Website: home-depot
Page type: delivery-shipping
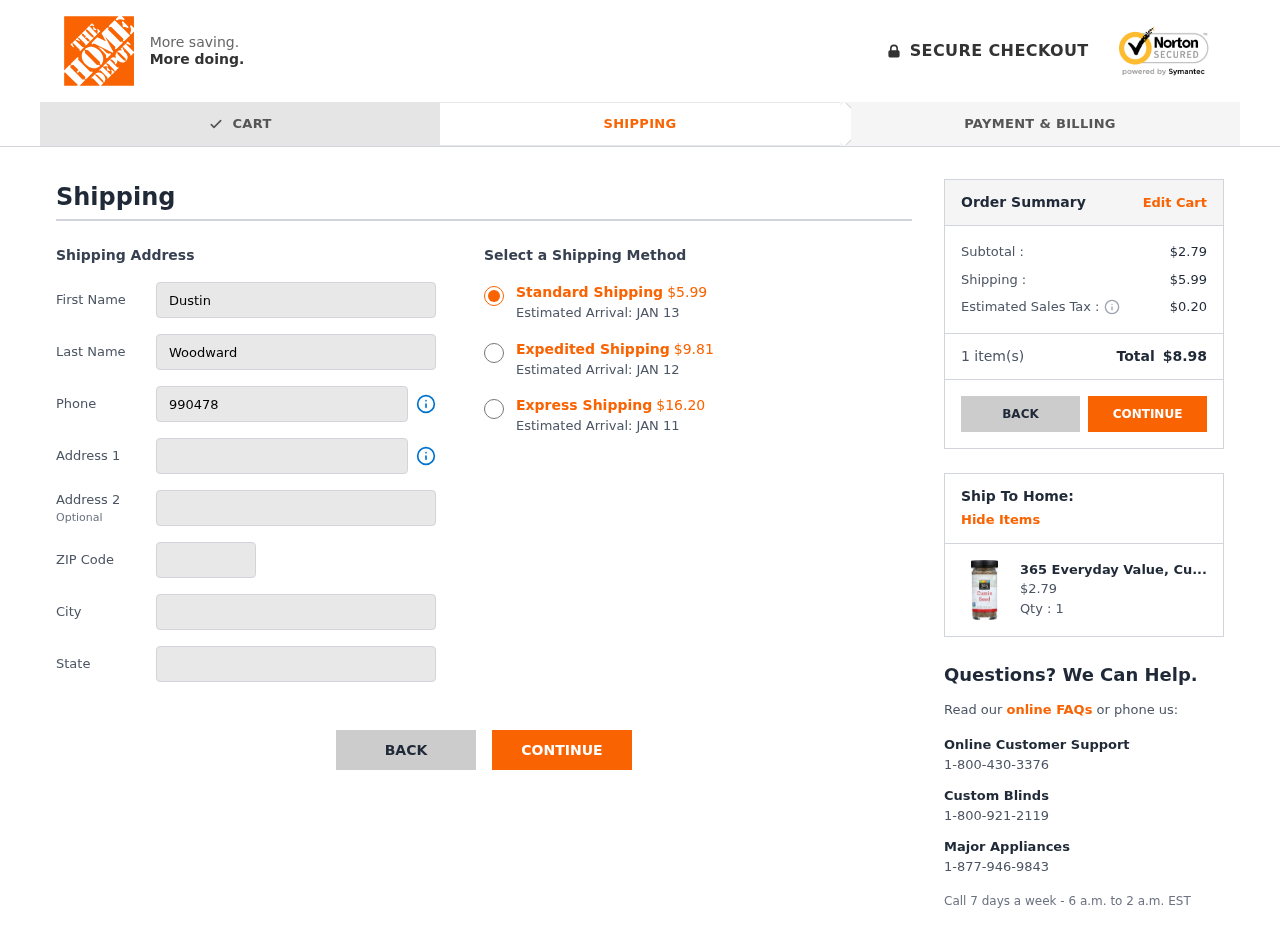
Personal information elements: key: PII_CITY
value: Robinsonchester
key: PII_FIRSTNAME
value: Dustin
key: PII_LASTNAME
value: Woodward
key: PII_PHONE
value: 9904787892
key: PII_POSTCODE
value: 12718
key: PII_STATE
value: Ohio
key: PII_STREET
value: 083 Mitchell Curve
Product elements: key: PRODUCT1_NAME
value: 365 Everyday Value, Cumin Seed, 1.48 oz
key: PRODUCT1_PRICE
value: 2.79
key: PRODUCT1_QUANTITY
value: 1
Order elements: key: ORDER_SHIPPING_COST_STANDARD
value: $5.99
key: ORDER_DELIVERY_DATE
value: JAN 13
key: ORDER_SHIPPING_COST_EXPEDITED
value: $9.81
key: ORDER_DELIVERY_DATE_EXPEDITED
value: JAN 12
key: ORDER_SHIPPING_COST_EXPRESS
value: $16.20
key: ORDER_DELIVERY_DATE_EXPRESS
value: JAN 11
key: ORDER_SUBTOTAL
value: $2.79
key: ORDER_SHIPPING_COST
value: $5.99
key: ORDER_TAX
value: $0.20
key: ORDER_NUM_ITEMS
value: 1
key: ORDER_TOTAL
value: $8.98